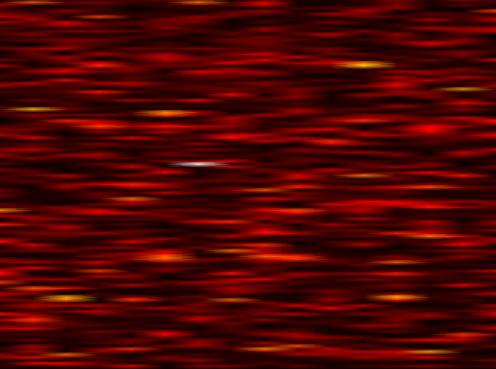
Label: OFDM